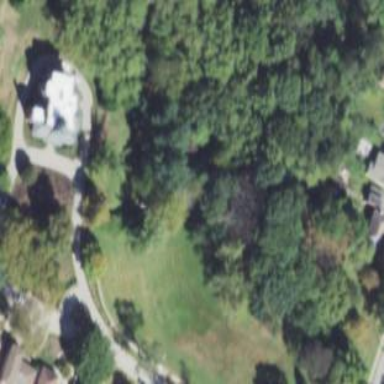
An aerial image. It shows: Park.